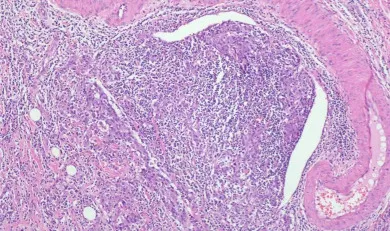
Histopathology of gallbladder carcinoma. (A) H&E stain, original magnification x100.
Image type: pathology (h&e)